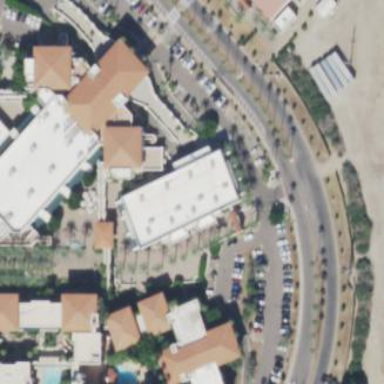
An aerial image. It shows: Events venue building.